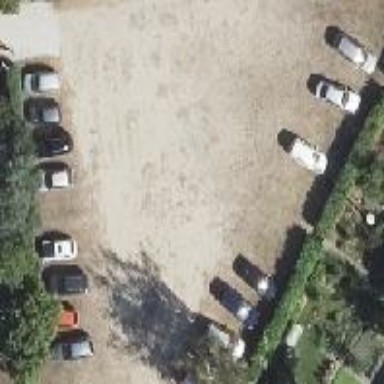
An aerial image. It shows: Parking area with surface.